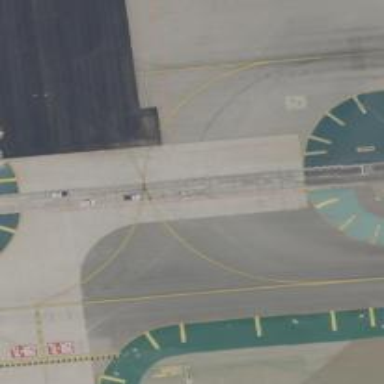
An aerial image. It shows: Image of taxiway at airport.